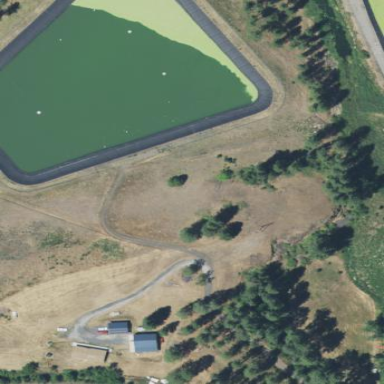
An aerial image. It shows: View of wastewater plant.